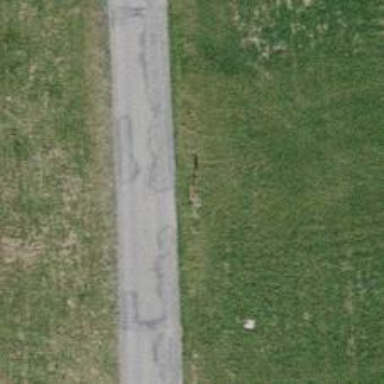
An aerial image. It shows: Pole supporting roof covering pipeline marker.